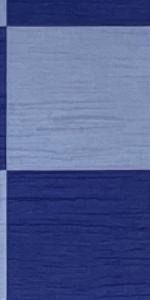
Label: Empty